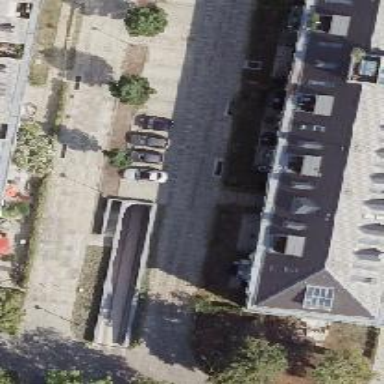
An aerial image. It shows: Parking entrance.